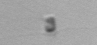
Label: Chaetoceros_tenuissimus